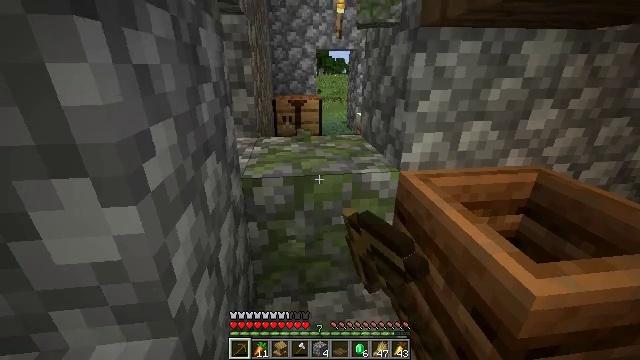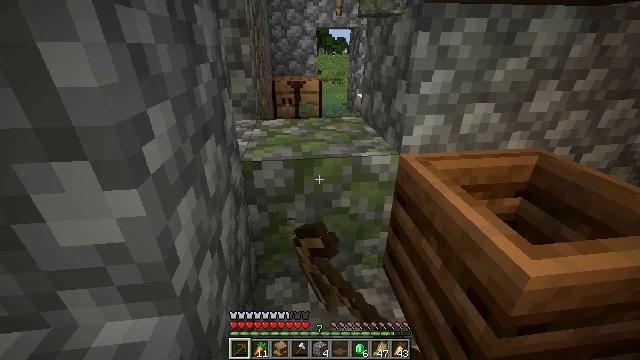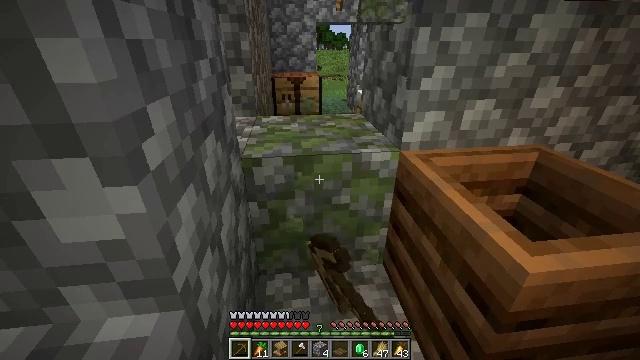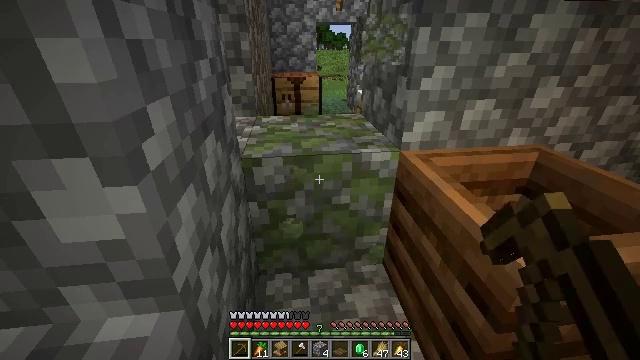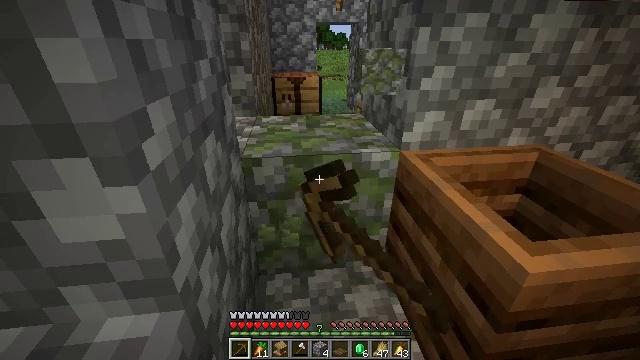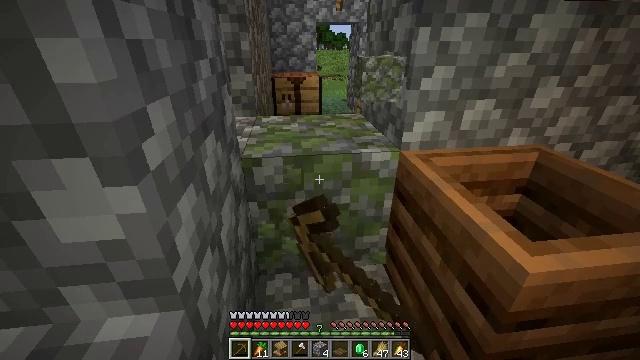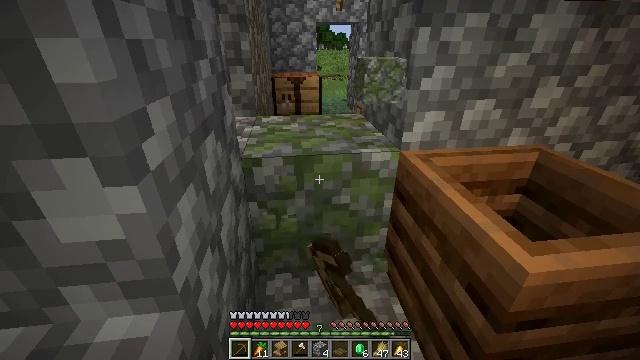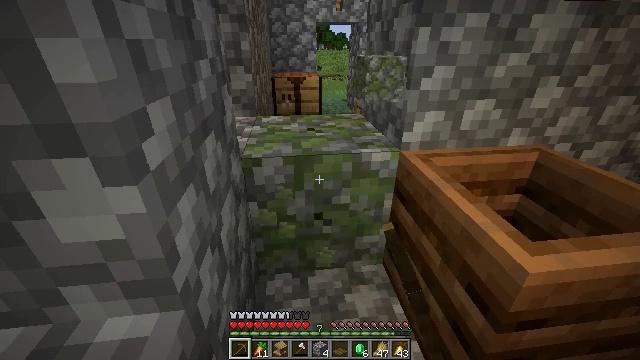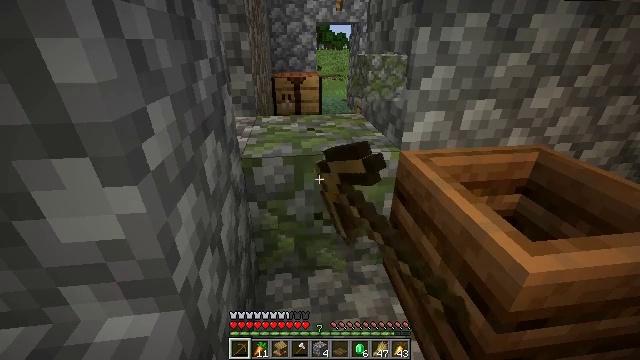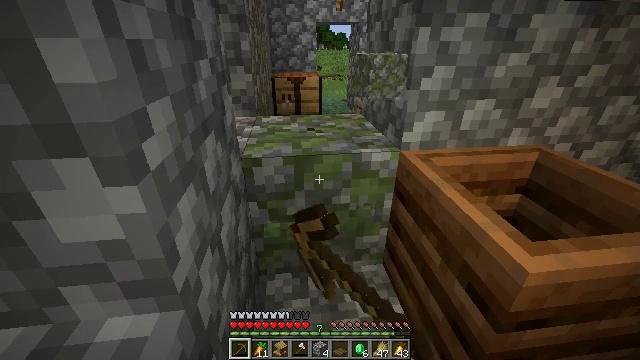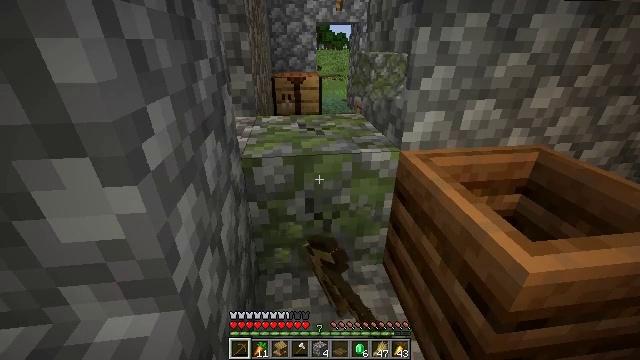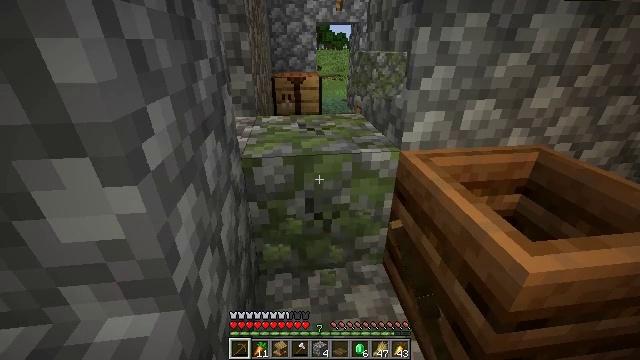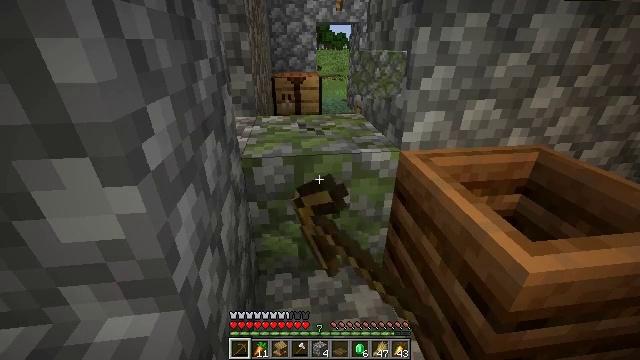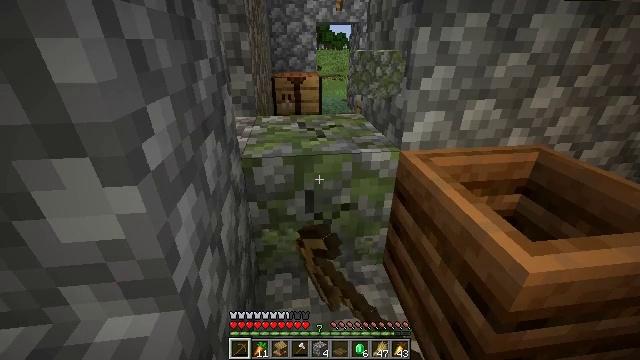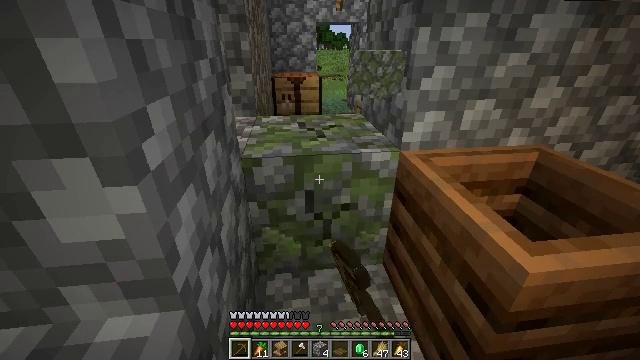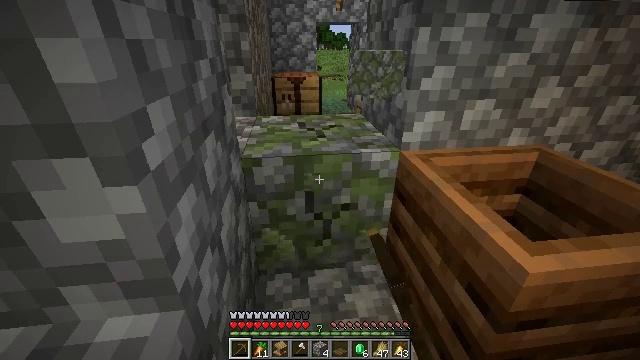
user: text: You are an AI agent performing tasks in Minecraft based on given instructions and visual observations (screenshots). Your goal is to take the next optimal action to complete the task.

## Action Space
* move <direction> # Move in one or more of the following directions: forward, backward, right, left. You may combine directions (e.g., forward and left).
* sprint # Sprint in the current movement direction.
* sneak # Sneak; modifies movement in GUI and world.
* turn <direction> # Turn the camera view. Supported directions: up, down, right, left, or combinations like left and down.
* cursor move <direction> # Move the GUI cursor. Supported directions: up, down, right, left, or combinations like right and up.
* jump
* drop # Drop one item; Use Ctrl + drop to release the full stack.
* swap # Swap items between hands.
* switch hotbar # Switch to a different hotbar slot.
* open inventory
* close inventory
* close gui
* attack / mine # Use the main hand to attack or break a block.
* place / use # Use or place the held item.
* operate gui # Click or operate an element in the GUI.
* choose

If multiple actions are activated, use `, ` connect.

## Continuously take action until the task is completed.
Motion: motion action
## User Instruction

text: Harvest mossy cobblestone for building.
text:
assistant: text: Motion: turn down, attack / mine
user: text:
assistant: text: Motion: attack / mine
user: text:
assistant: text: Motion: attack / mine
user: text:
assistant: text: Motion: attack / mine
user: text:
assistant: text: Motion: attack / mine
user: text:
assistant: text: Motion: attack / mine
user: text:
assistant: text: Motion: attack / mine
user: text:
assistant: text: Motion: attack / mine
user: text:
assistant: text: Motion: attack / mine
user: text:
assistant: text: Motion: attack / mine
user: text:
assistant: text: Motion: attack / mine
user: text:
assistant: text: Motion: attack / mine
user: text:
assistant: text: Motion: attack / mine
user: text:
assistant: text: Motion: attack / mine
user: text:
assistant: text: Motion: attack / mine
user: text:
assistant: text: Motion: attack / mine
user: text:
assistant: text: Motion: attack / mine
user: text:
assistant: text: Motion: attack / mine
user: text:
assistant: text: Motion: attack / mine
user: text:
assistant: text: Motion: attack / mine
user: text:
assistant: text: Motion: attack / mine
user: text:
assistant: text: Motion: attack / mine
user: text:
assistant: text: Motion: attack / mine
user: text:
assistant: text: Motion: attack / mine
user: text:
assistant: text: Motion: attack / mine
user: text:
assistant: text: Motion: attack / mine
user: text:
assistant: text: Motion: attack / mine
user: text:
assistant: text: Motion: attack / mine
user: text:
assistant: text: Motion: attack / mine
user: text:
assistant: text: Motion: attack / mine